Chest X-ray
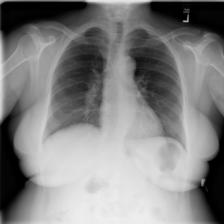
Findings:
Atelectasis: negative
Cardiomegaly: negative
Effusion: negative
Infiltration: negative
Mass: negative
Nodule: negative
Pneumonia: negative
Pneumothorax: negative
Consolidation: negative
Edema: negative
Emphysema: negative
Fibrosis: negative
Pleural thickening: negative
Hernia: negative